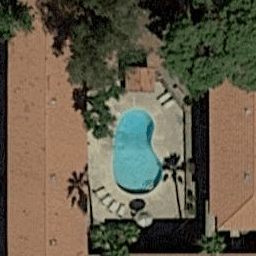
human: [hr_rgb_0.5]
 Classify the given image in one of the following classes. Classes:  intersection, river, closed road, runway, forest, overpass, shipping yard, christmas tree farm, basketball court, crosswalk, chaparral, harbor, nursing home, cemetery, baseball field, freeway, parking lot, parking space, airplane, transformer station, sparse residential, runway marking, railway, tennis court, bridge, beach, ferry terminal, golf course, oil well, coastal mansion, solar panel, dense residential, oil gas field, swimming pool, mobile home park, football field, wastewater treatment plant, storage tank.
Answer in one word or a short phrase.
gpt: swimming pool